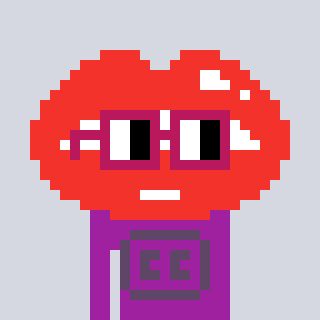
a pixel art character with square dark red glasses, a lips-shaped head and a magenta-colored body on a cool background